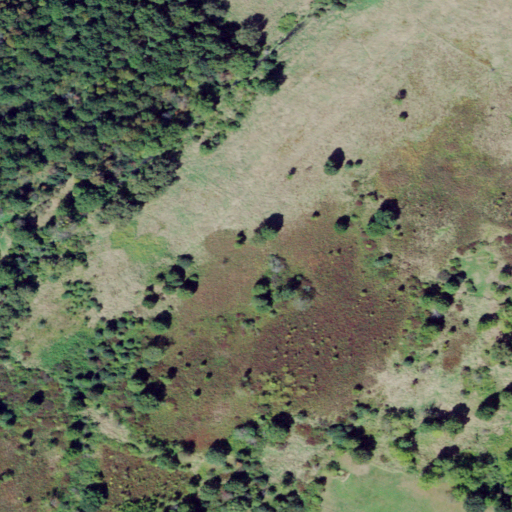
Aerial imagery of plain(s) in New York named Black Meadows containing woody wetlands, herbaceous wetlands, deciduous forest, and pasture